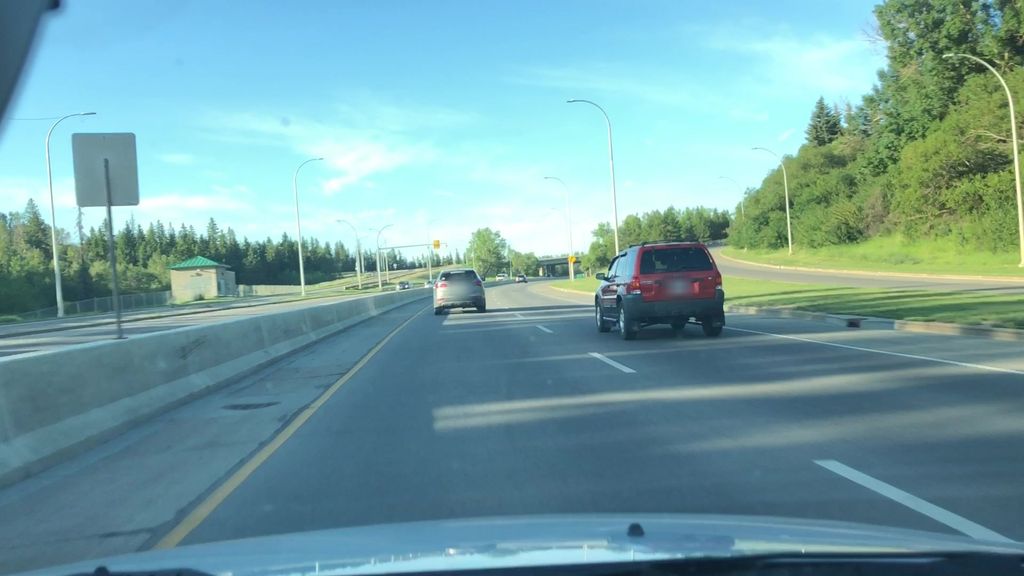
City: edmonton